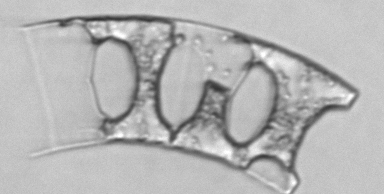
Label: Eucampia